Question: I have table like this:

Incident_id is foreign key. What I want to achieve it -> create one more column with named position (int). And populate it like this: find all rows for each incident_id and and update each row with index or list of rows I get by each incident_id. exapmple:
incident_id 5 matches with 4 note rows so updated for the position will be 0, 1, 2, 3 accordingly. Ty
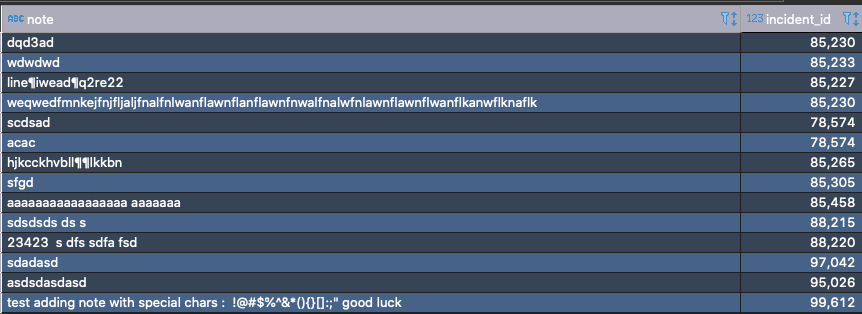
Answer: I would not recomment storing such derived information. Instead, you can create a view that uses 'row_number()' to enumerate the rows of each 'incident_id':
'''
create view myview as
select t.*, row_number() over(partition by incident_id order by id) - 1 rn
from mytable t
'''
To get a stable result, you need a column that can be used to consistently order the rows of each incident: I called it 'id' in the query. You can change that to the relevant column name (or set of columns) for your use case; you would typically use the primary key column(s) of your table.
---
If you really wanted to materialize that value in a new column, and considering that the primary key of your table, you would do:
'''
alter table mytable add column position int;
update mytable t
set position = t1.position
from (
select incident_note_id,
row_number() over(partition by incident_id order by incident_note_id) - 1 position
from mytable
) t1
where t1.incident_note_id = t.incident_note_id;
'''